Question: Following is my table:

I want to create a view with the following conditions in a select statement:
If count(employee_id) > 1 then only the record having status = 'Current' is picked in the view.
I tried:
'''
select employee_id
, case when COUNT(employee_id) > 1 and statusval = 'Current' then 'Y' else 'N' end as val
from table1
group by employee_id
'''
I hope someone can help me with this statement. Thanks.
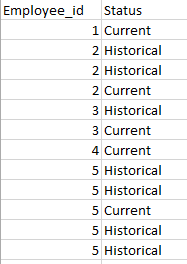
Answer: Just to show you how your attempt could have looked. You were nearly there, you just needed to use the windowed version of 'count' e.g.
'''
with cte as (
select Employee_Id, [Status]
, case when count(*) over (partition by id) > 1 and [Status] = 'Current' then 1 else 0 end Val
from Table1
)
select Employee_Id, [Status]
from cte
where Val = 1;
'''
And this approach appears on the face of it to perform better than a join.